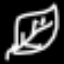
Label: leaf